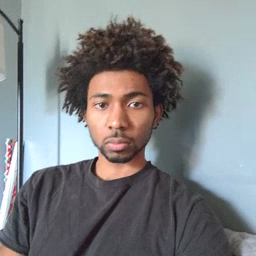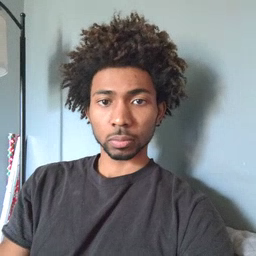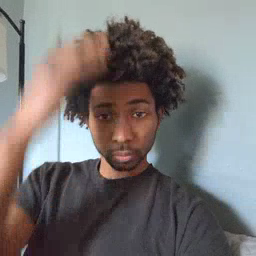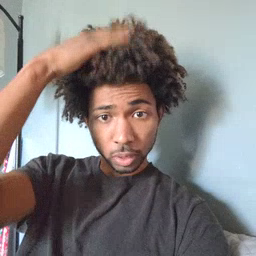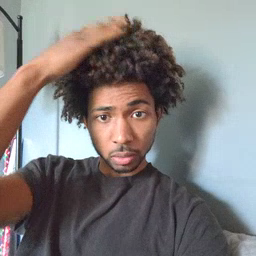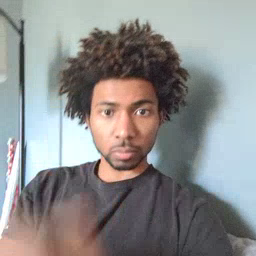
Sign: hat